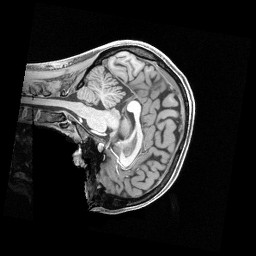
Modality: T1w
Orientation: sagittal
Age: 20
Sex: female
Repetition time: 2.4 s
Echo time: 0.00222 s